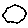
Label: hexagon